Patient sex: M
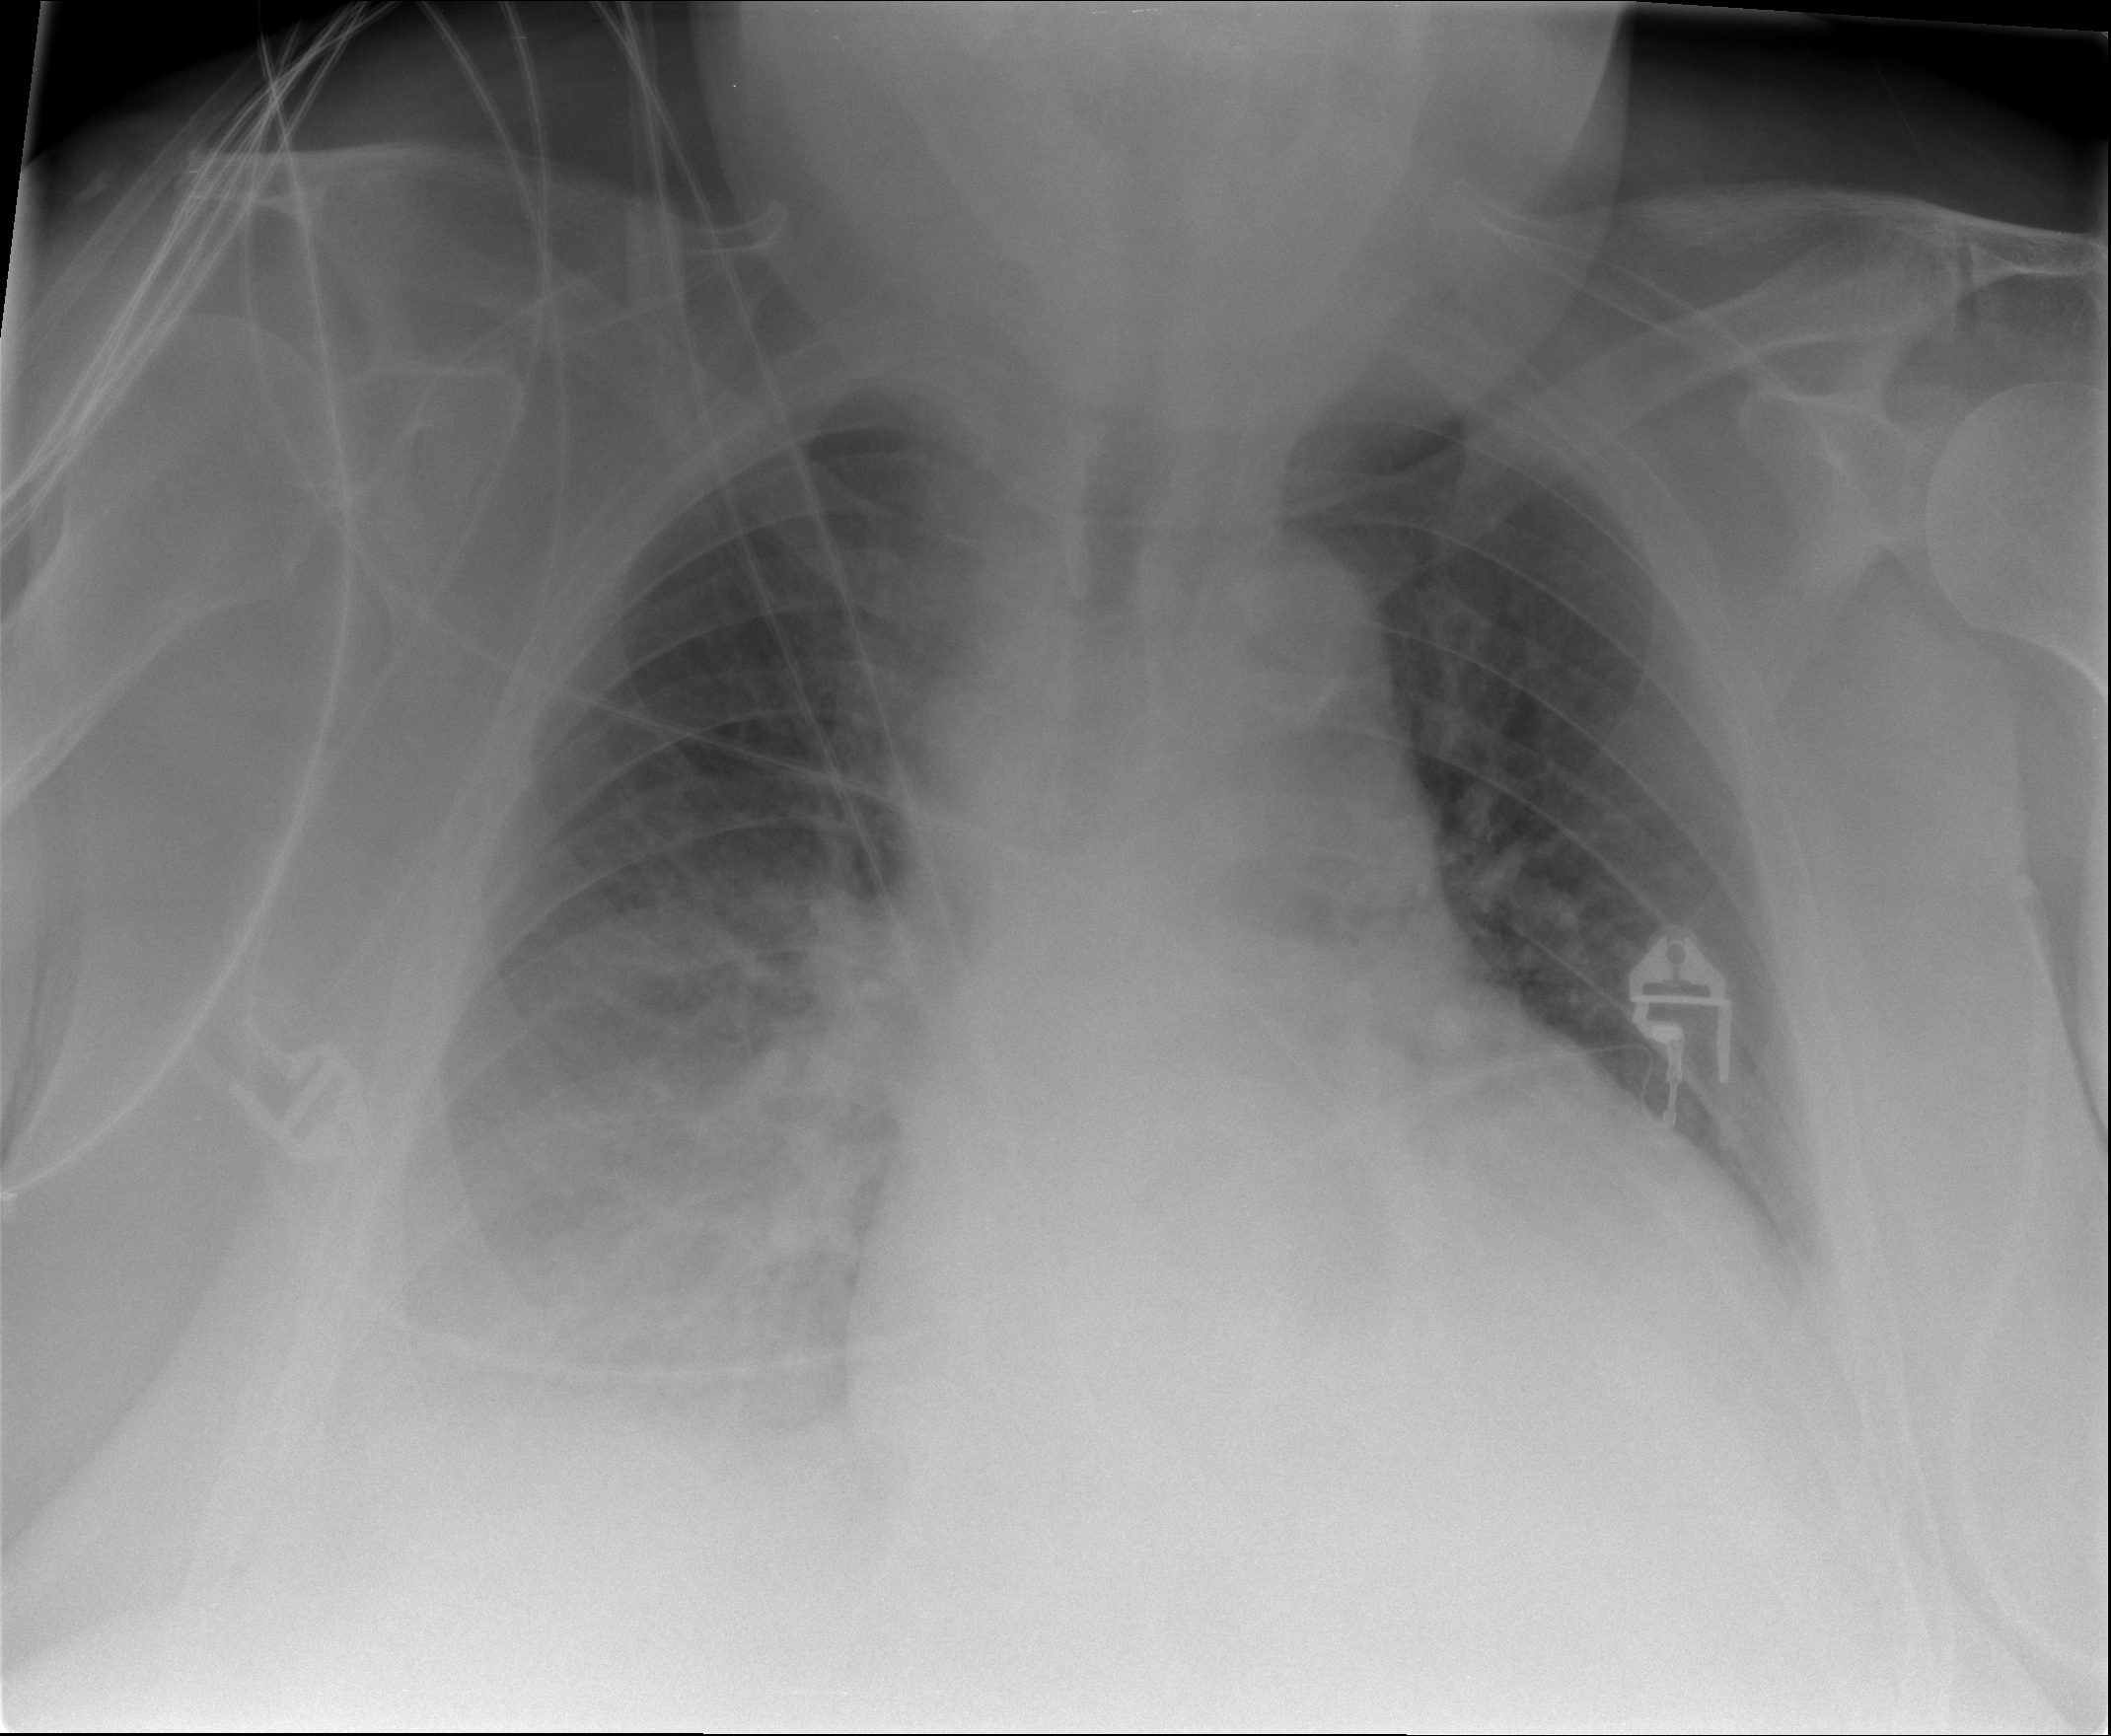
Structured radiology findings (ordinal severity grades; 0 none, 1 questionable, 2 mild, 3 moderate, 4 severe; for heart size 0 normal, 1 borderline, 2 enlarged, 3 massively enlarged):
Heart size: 2
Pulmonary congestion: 2
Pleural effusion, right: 2
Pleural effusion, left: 2
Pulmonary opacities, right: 0
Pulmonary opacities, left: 0
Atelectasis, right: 2
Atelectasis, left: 2